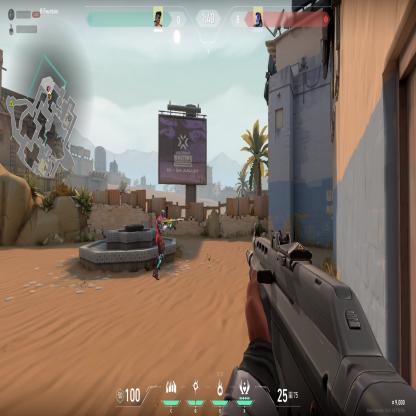
Label: enemy